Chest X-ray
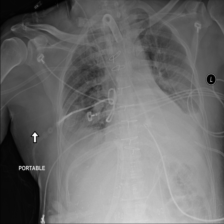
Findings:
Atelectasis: positive
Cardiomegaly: negative
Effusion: negative
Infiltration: negative
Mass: negative
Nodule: negative
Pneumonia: negative
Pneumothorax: negative
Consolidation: negative
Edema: negative
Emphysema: negative
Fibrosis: negative
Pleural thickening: negative
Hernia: negative